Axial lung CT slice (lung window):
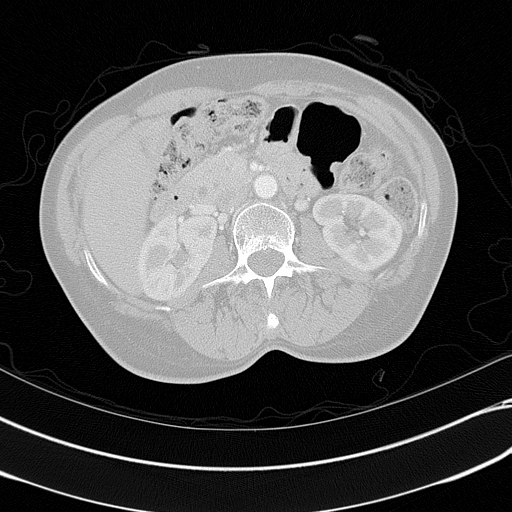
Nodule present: no